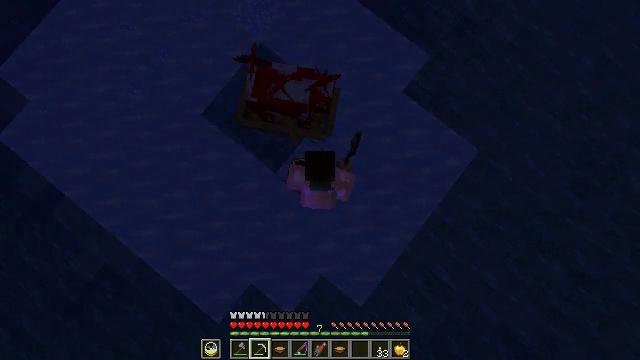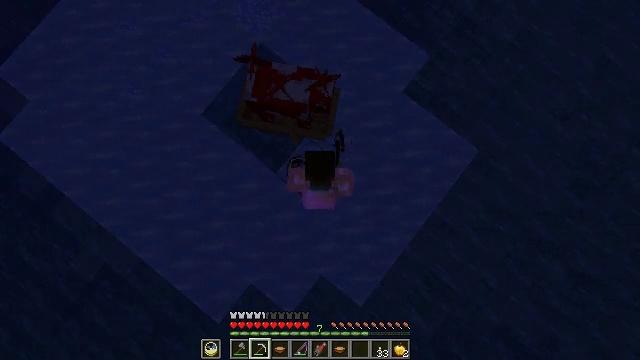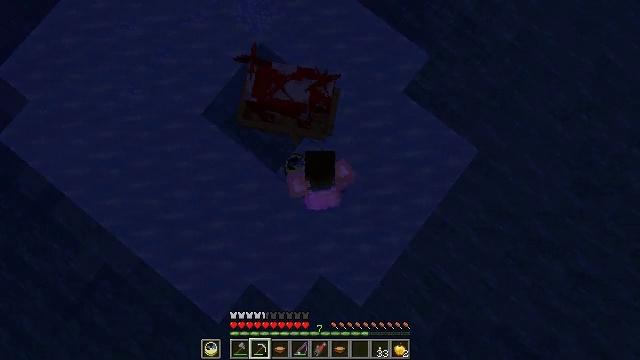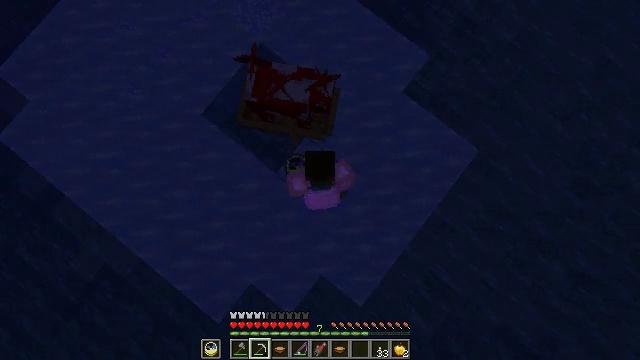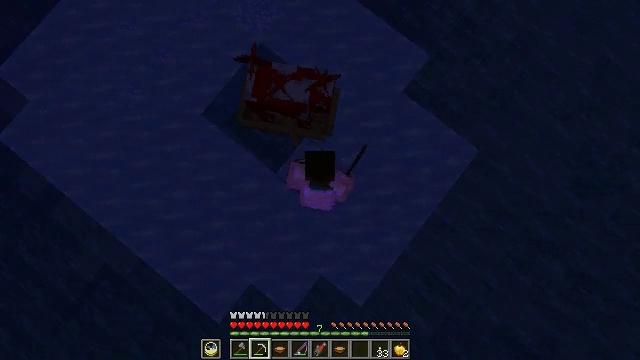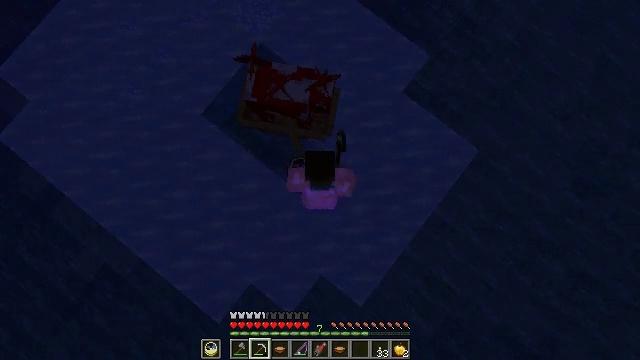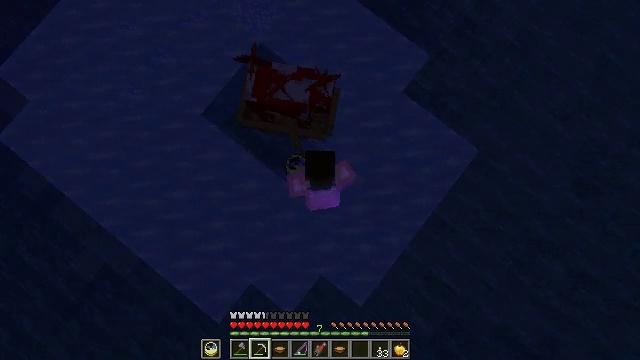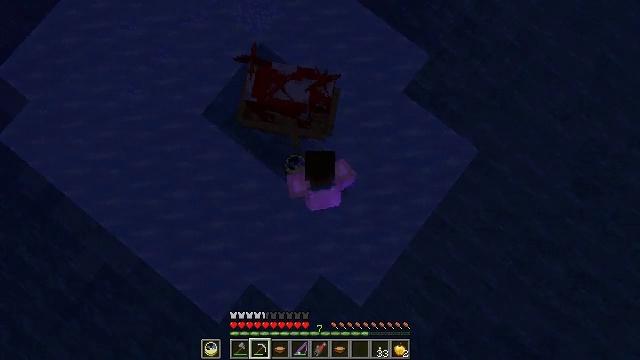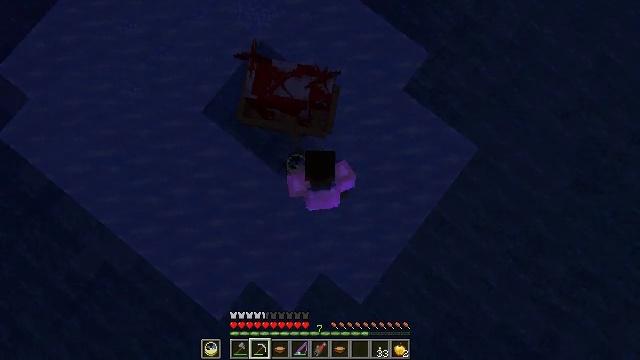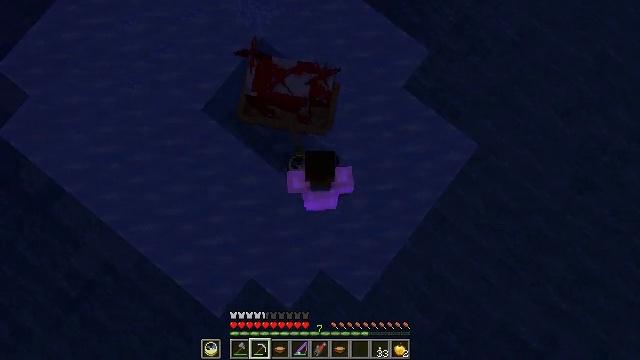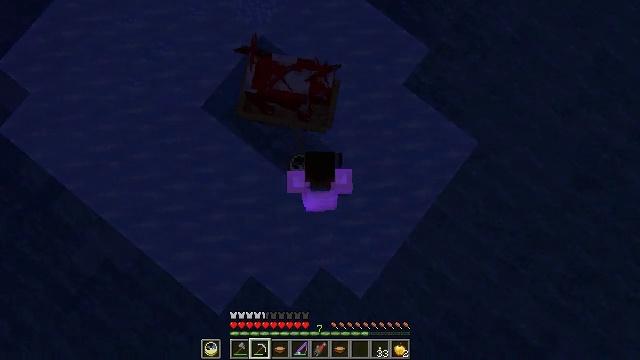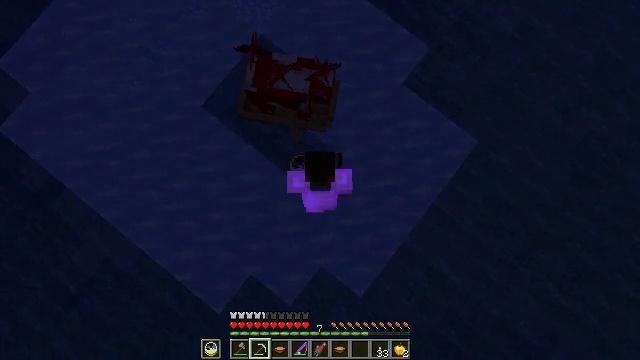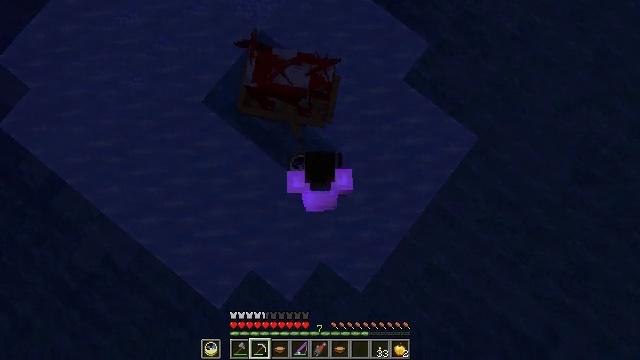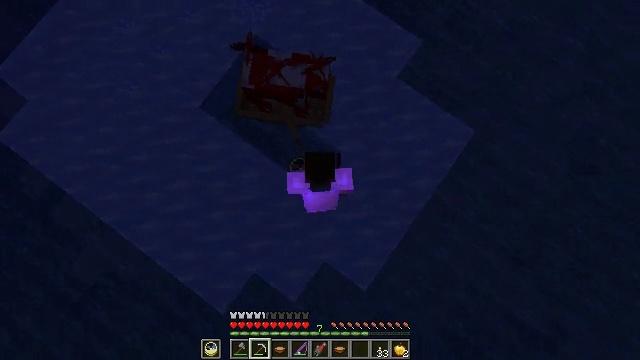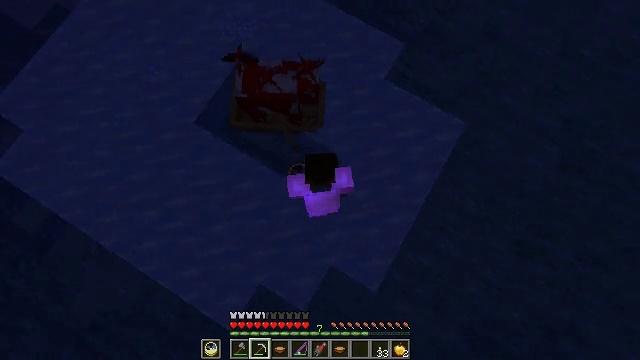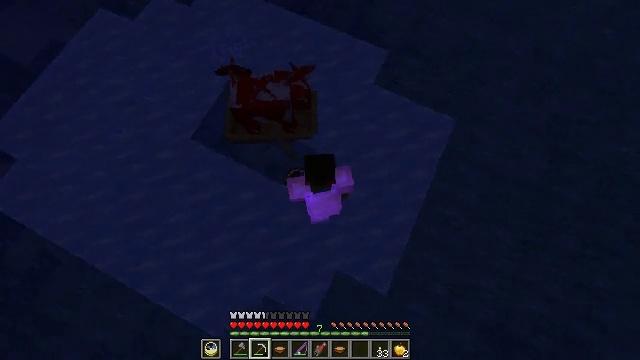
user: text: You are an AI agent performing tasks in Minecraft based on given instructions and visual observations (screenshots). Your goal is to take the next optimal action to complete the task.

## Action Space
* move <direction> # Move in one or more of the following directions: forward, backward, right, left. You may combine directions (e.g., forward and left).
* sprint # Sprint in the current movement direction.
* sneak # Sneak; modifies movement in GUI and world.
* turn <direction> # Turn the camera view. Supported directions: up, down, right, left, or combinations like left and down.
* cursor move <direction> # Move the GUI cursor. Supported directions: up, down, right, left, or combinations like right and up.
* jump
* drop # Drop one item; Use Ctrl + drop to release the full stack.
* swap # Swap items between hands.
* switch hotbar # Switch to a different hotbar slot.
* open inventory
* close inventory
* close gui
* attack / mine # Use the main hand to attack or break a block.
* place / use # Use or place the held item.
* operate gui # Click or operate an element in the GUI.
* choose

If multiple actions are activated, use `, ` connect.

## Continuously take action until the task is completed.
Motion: motion action
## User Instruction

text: Mine the frosted ice block.
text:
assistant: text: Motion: sneak, attack / mine
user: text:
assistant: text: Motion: sneak, attack / mine
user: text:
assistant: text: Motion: sneak, attack / mine
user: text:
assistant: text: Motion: sneak, attack / mine
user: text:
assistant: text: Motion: sneak, attack / mine
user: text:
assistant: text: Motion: sneak, attack / mine
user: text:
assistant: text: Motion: move back, sneak, attack / mine
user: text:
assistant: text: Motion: move back, sneak, attack / mine
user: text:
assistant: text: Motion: move back, sneak, attack / mine
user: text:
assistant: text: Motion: move back, sneak, attack / mine
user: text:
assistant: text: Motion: move back, sneak, attack / mine
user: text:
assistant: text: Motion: move back, sneak, attack / mine
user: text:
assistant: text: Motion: sneak, turn right and up, attack / mine
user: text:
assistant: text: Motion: sneak, turn right and up, attack / mine
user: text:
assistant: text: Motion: sneak, turn right and up, attack / mine
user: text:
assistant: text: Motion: sneak, turn right and up, attack / mine
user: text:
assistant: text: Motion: sneak, attack / mine
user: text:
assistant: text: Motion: sneak, turn right and up, attack / mine
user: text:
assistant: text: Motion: sneak, turn right and up, attack / mine
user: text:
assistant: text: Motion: sneak, turn right and up, attack / mine
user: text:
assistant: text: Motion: sneak, turn right and up, attack / mine
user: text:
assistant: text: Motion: sneak, attack / mine
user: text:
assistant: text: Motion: sneak, attack / mine
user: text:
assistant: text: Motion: sneak, attack / mine
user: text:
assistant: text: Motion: sneak, attack / mine
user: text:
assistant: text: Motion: sneak, attack / mine
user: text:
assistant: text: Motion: sneak, attack / mine
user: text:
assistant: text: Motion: sneak, attack / mine
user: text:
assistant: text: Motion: sneak, attack / mine
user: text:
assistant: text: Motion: sneak, attack / mine